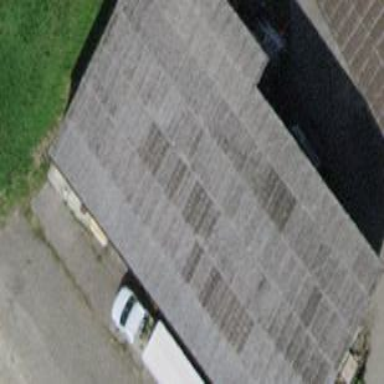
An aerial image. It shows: Shed.